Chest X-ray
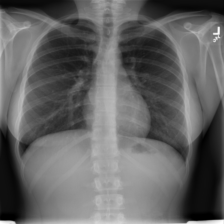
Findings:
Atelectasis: negative
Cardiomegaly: negative
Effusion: negative
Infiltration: negative
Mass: negative
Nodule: negative
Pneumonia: negative
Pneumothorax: negative
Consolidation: negative
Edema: negative
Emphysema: negative
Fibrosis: negative
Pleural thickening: negative
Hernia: negative